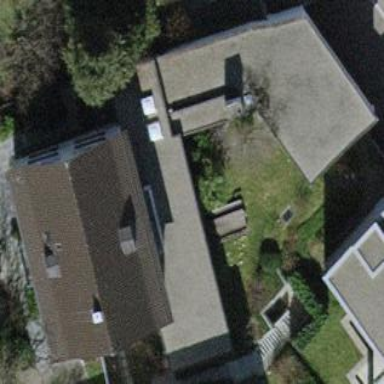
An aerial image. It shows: Building with tile roof.